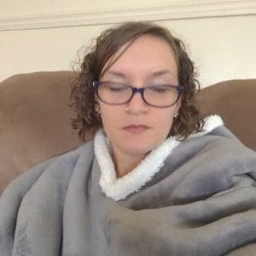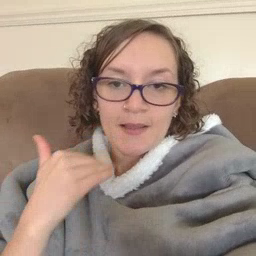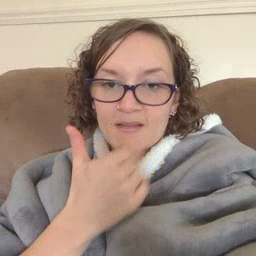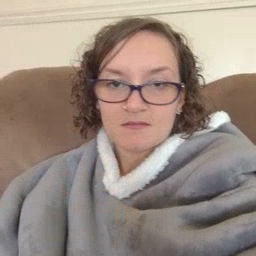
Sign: napkin